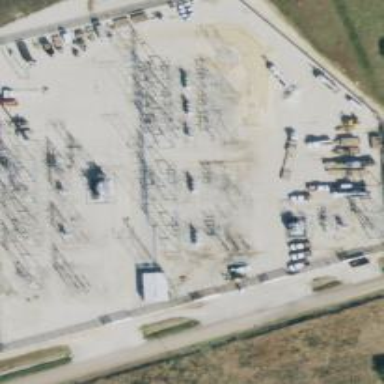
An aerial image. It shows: Transmission-level power substation.